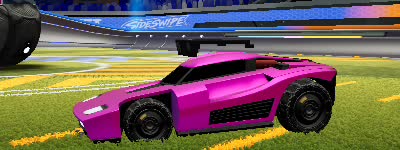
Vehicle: breakout